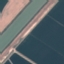
Land use / land cover: River